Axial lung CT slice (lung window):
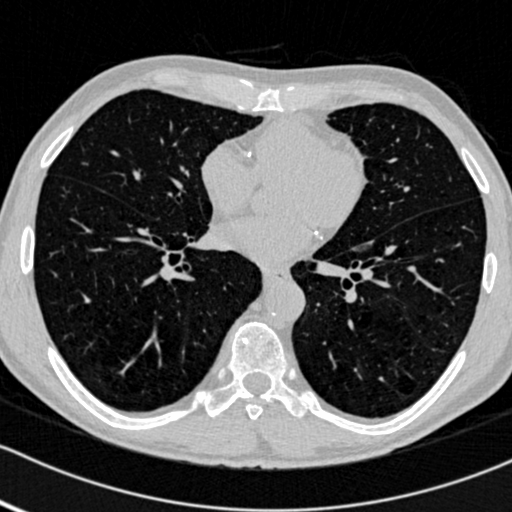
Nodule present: no